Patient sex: M
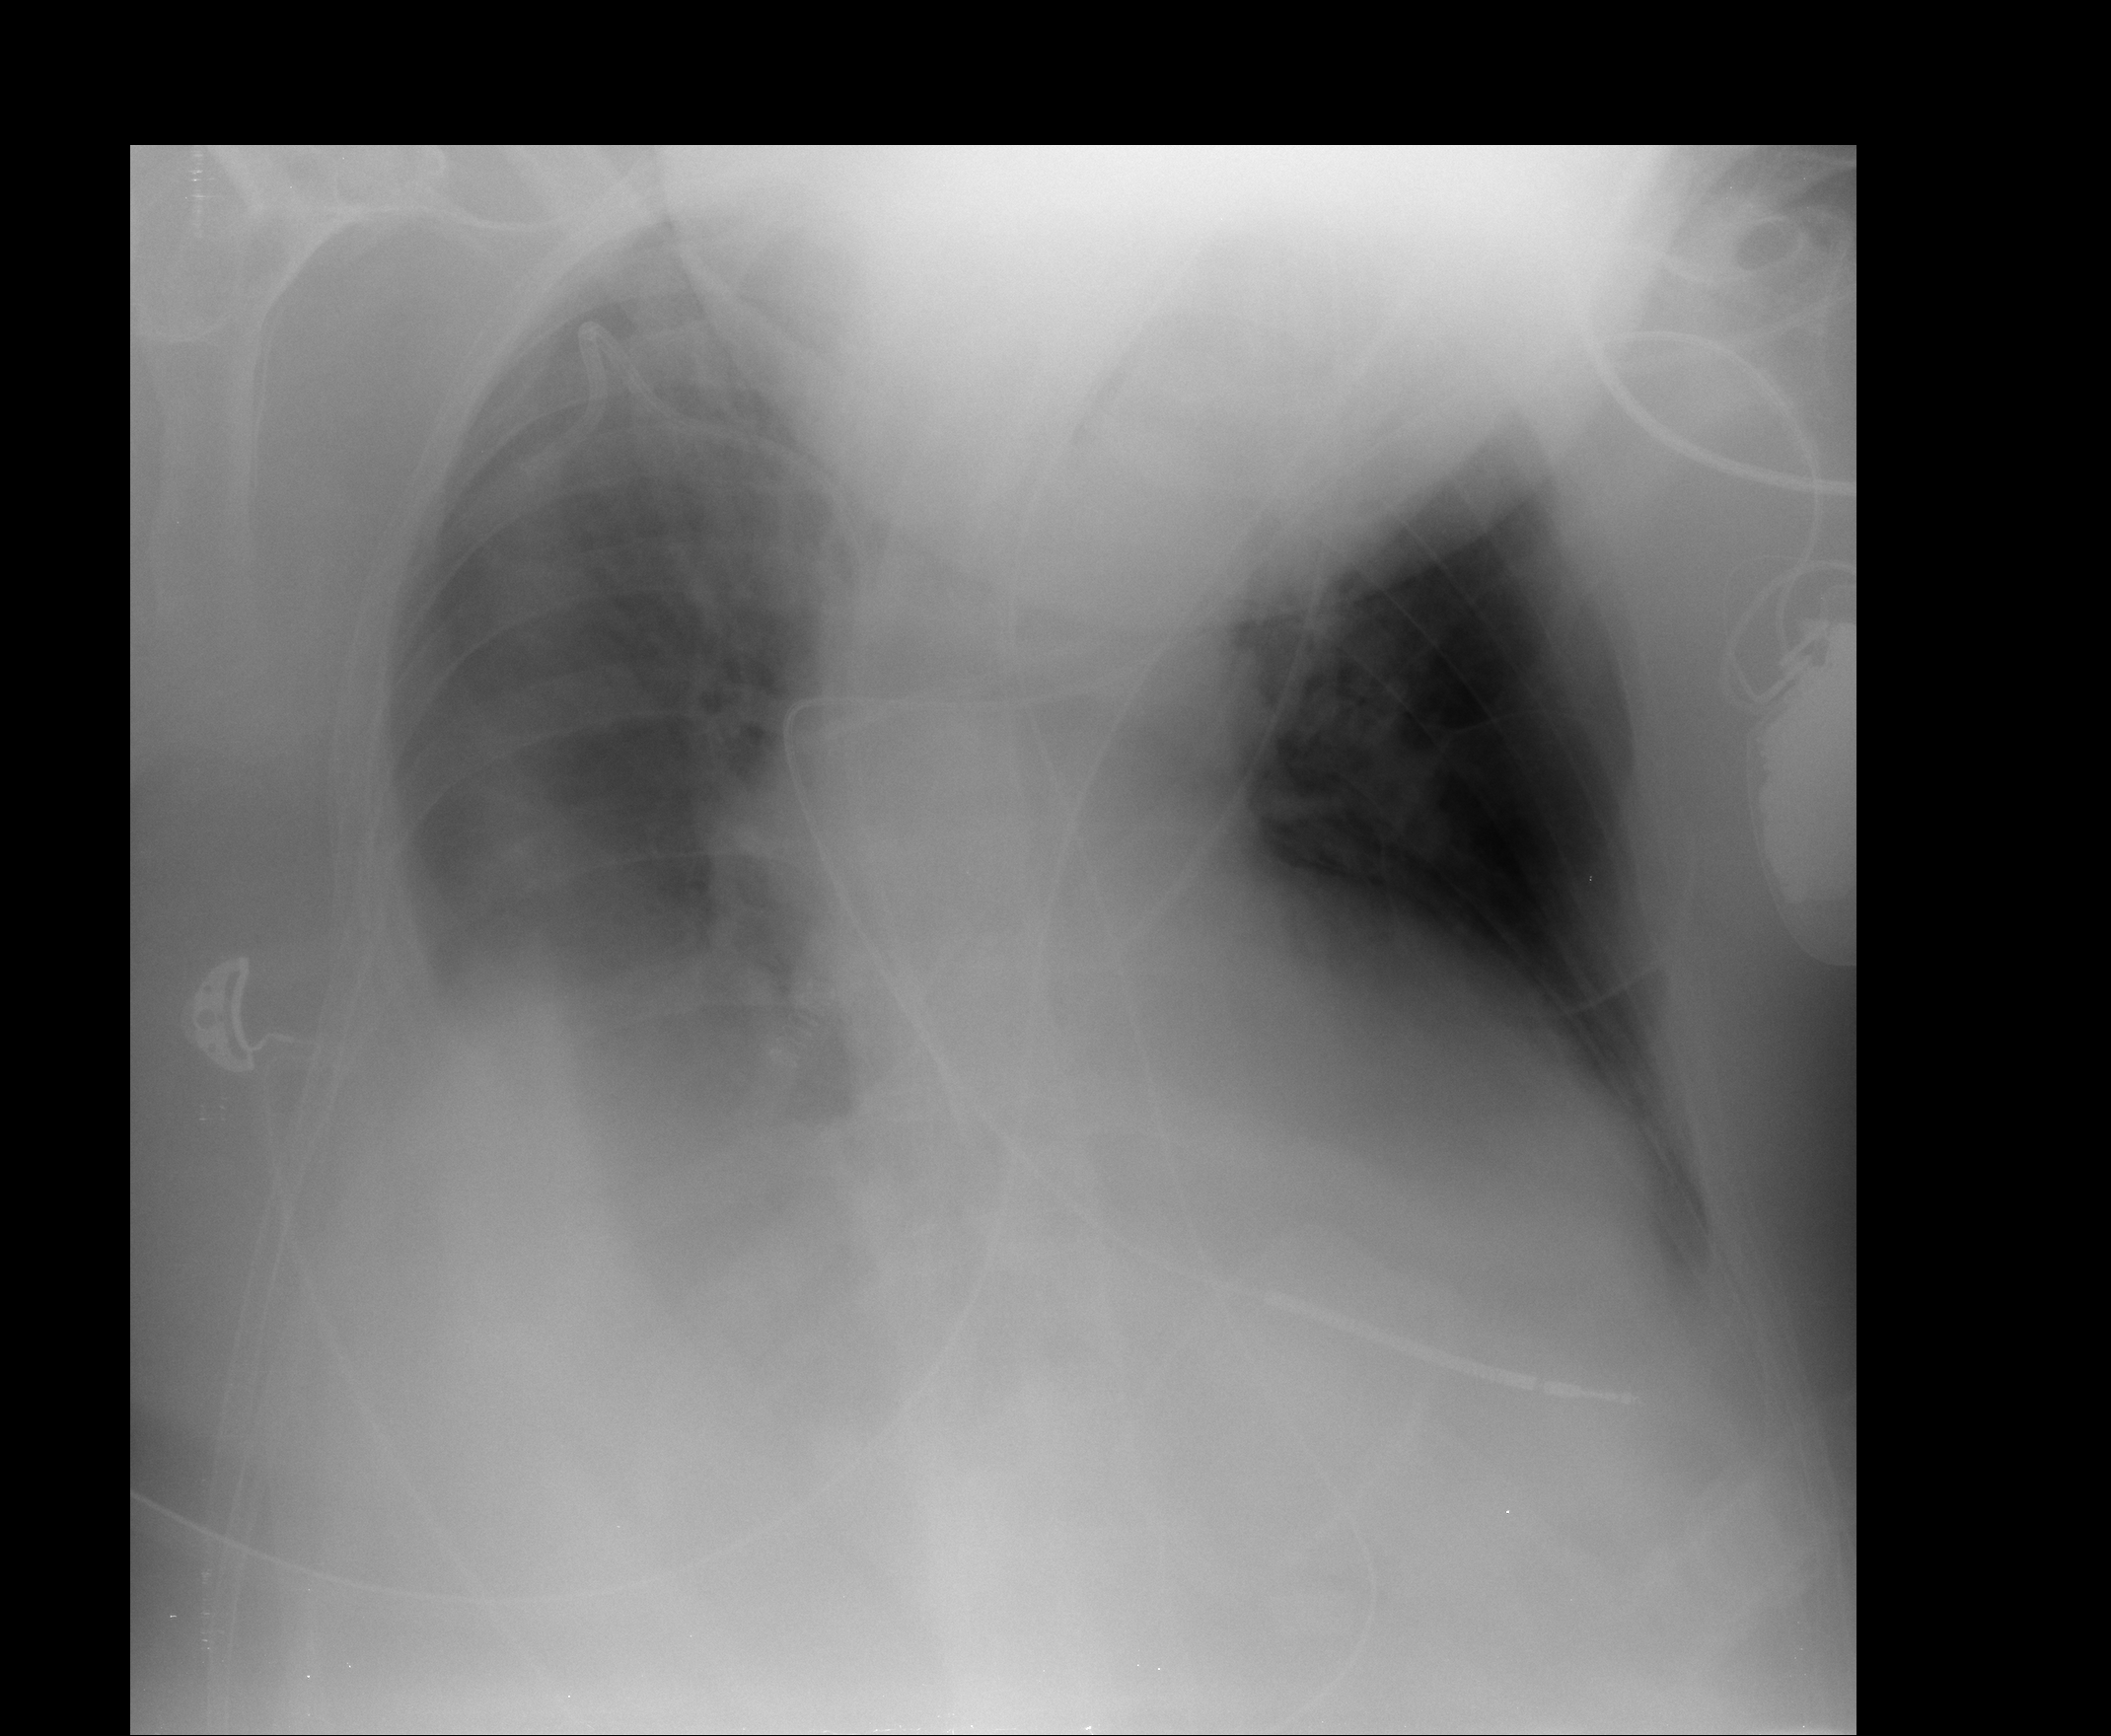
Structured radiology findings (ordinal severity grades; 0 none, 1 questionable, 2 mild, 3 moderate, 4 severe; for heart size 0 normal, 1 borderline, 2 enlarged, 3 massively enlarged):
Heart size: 2
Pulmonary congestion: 2
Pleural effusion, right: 3
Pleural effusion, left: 2
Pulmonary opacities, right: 2
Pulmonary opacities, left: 1
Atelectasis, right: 2
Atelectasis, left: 2